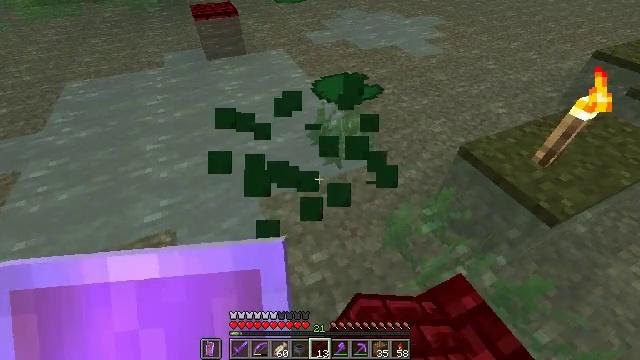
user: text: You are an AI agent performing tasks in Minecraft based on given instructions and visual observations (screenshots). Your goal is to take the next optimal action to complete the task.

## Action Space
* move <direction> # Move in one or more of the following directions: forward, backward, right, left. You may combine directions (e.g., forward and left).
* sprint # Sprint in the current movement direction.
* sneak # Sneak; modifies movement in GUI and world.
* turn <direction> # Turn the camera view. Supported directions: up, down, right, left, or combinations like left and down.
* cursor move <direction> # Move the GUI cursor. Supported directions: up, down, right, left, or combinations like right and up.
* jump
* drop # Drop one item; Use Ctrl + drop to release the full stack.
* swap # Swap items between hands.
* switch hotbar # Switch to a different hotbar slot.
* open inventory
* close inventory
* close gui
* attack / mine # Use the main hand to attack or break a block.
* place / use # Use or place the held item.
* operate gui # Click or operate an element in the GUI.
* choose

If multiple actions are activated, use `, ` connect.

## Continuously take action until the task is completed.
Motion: motion action
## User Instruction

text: Gather lily pads while exploring.
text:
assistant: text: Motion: attack / mine